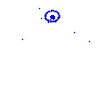
Particle: proton